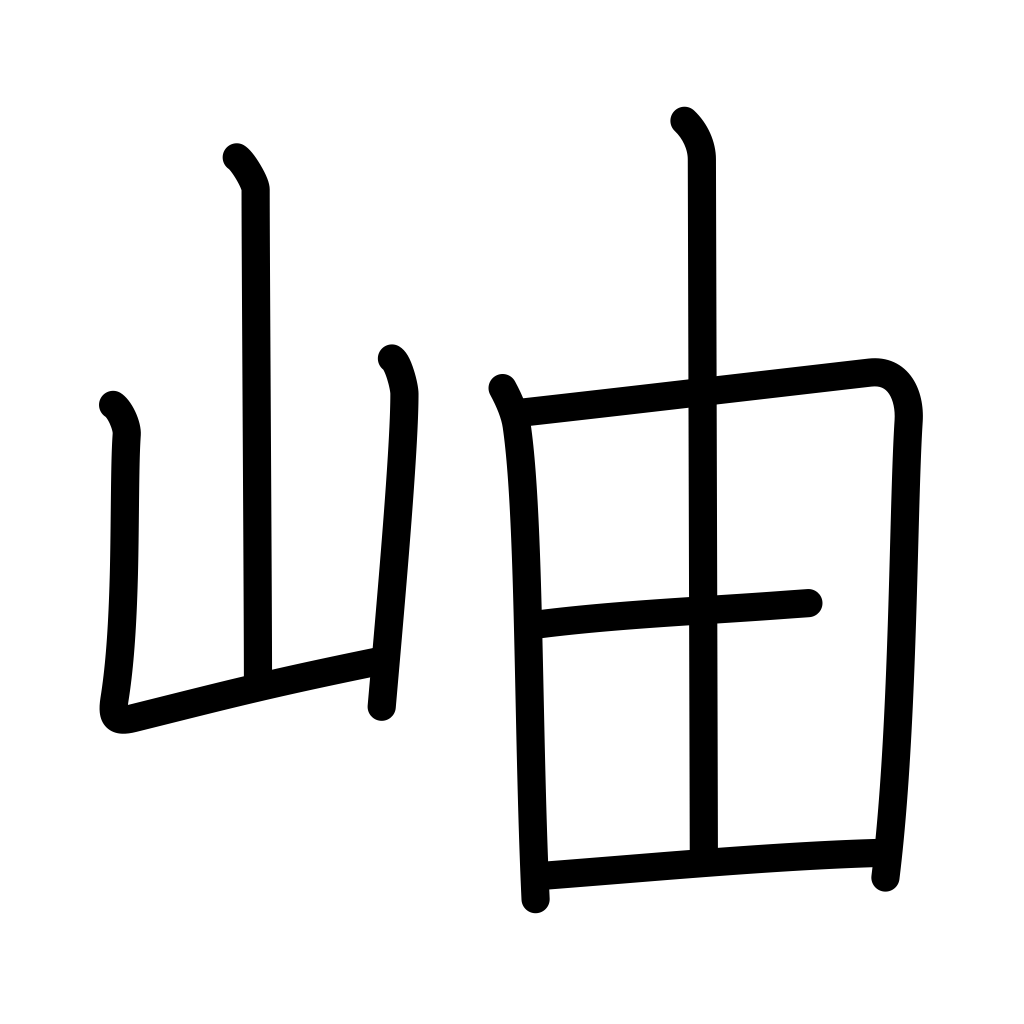
Meaning: gorge, ravine, in the mountains, cape, promontory